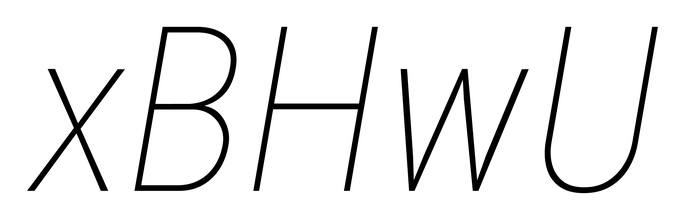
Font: Roboto-Italic_Condensed_Thin_Italic